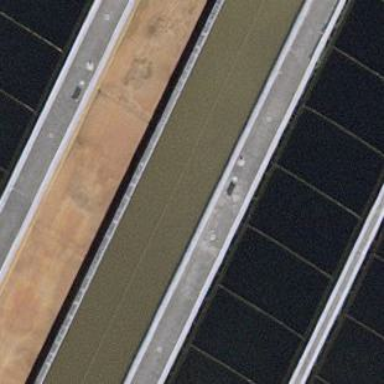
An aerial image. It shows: Body of wastewater.